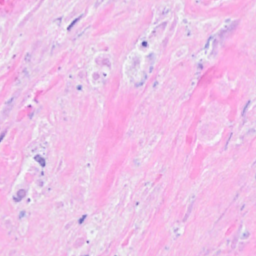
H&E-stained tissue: Breast